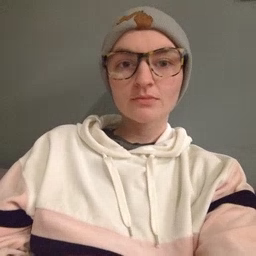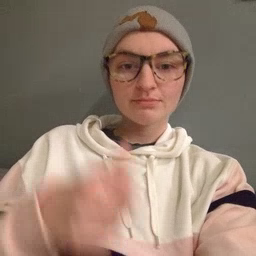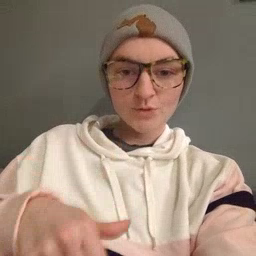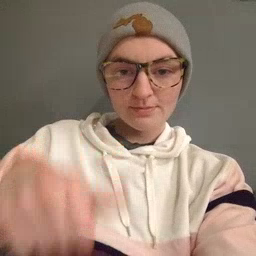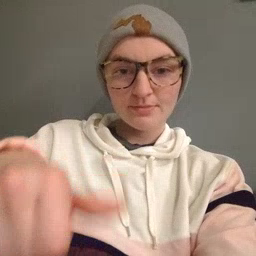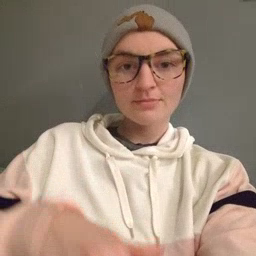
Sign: puzzle